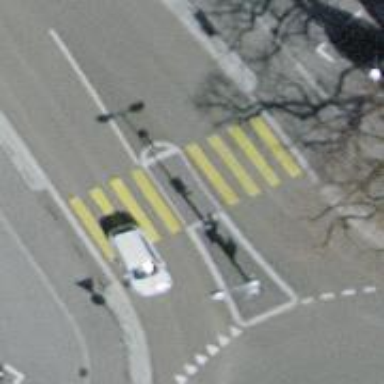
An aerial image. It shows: Uncontrolled zebra crossing with central island.